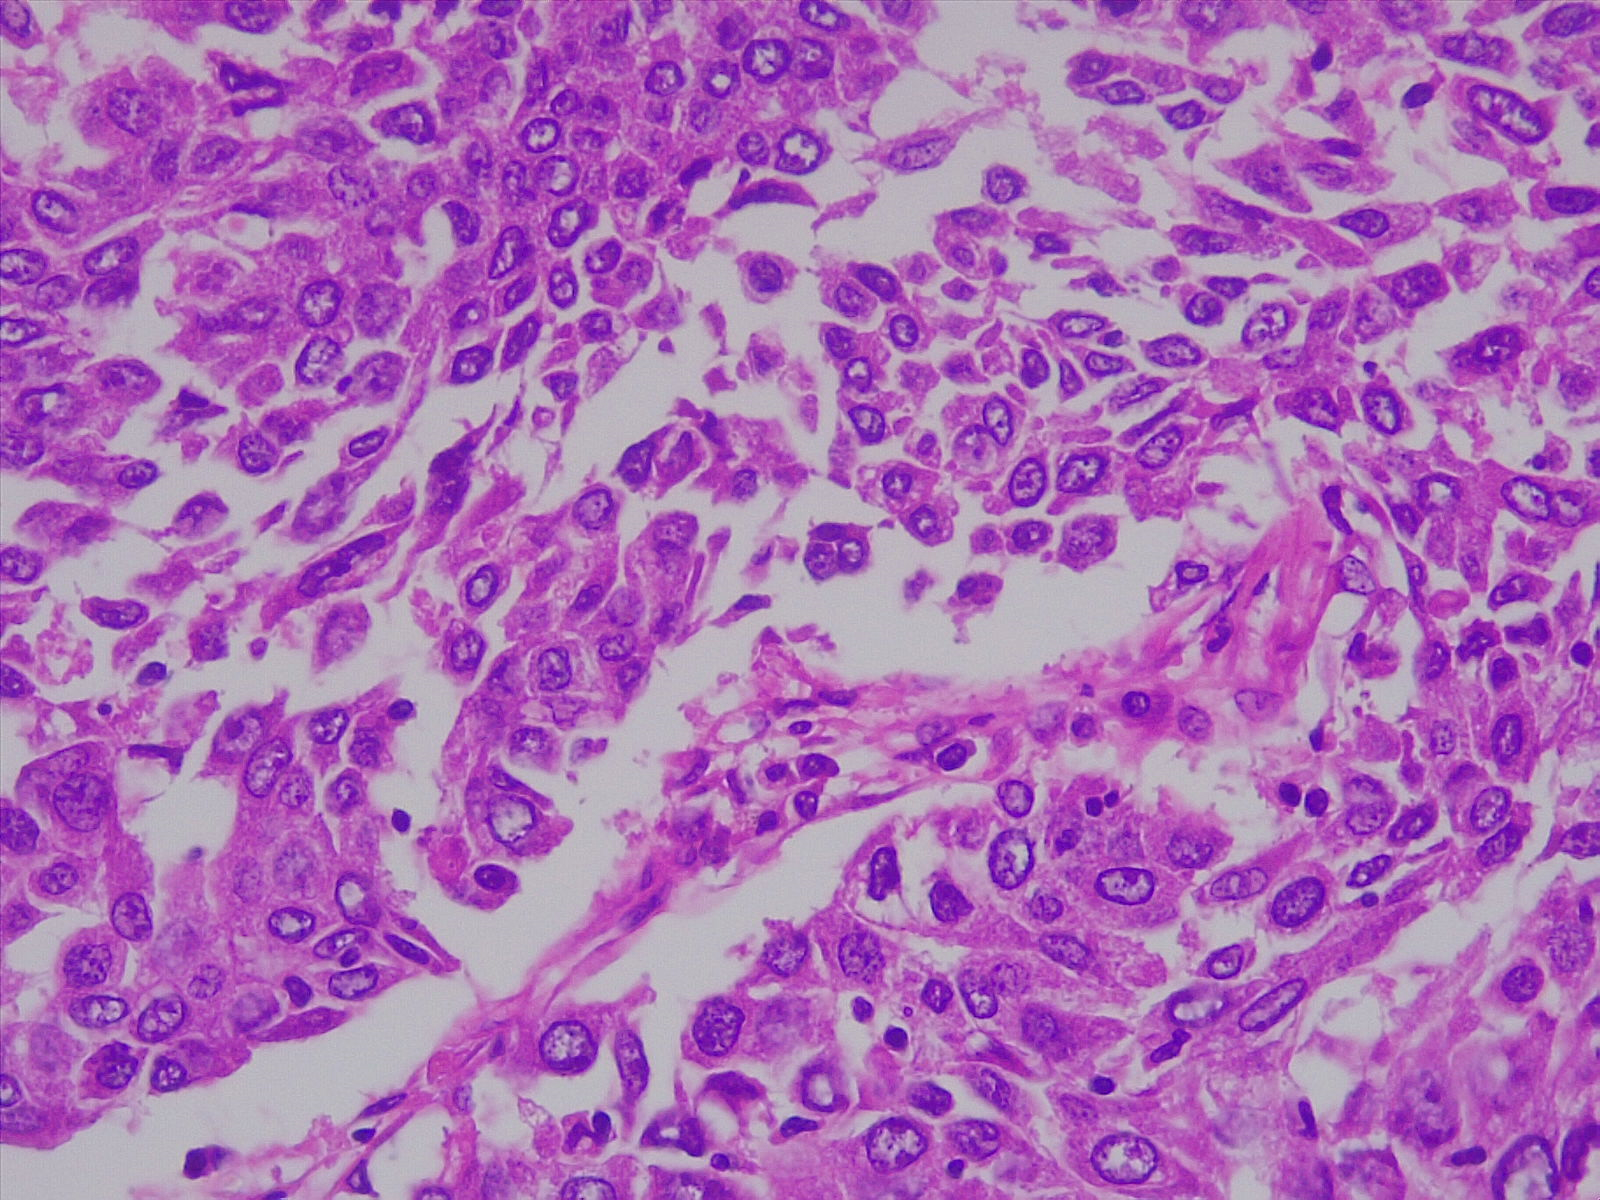
Label: lung squamous cell carcinoma, moderately differentiated